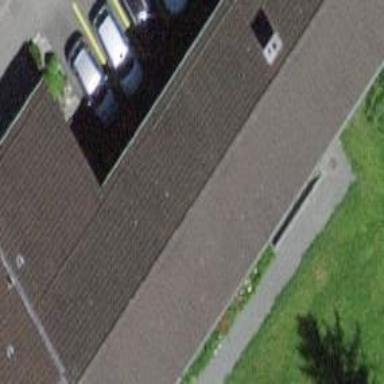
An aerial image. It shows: Commercial building with gabled roof.